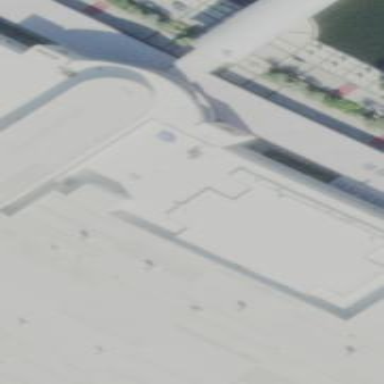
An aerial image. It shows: View of roof of building.